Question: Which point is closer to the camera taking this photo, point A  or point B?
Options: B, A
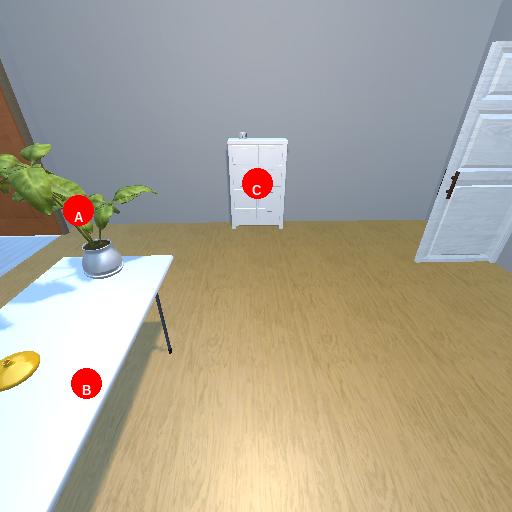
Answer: B